Question: In my android app when the no of items in the list is small the footer sticks to end of the list like the one shown below.

but not to the end of screen.
Is there any way that i can stick it to the bottom of the screen.
I am using a seperate footer.xml and am calling it using Inflator service.
Please share your valuable suggestions.
Thanks in advance:)
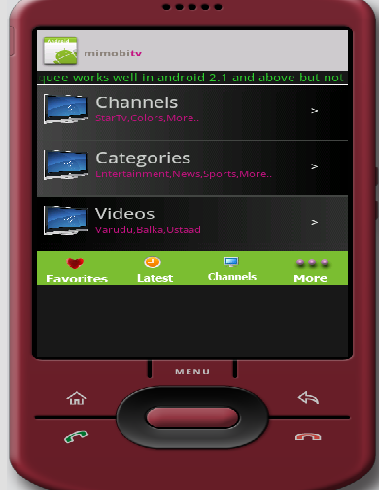
Answer: Use Relative layout and align it to bottom of parent:
'''
<RelativeLayout
android:orientation="vertical"
android:layout_width="fill_parent"
android:layout_height="fill_parent">
<YourFooter
android:id="@+id/SomethingSomething"
android:layout_width="wrap_content"
android:layout_height="wrap_content"
android:layout_alignParentBottom="true" />
</RelativeLayout>
'''